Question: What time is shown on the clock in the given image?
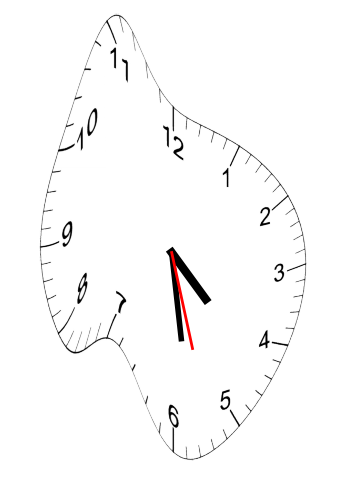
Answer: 04:28:27